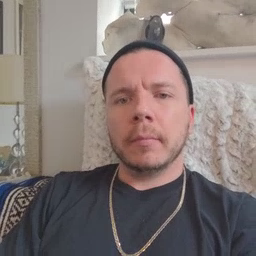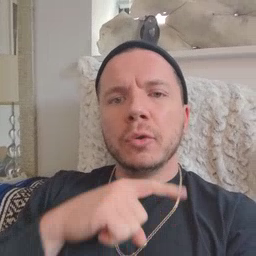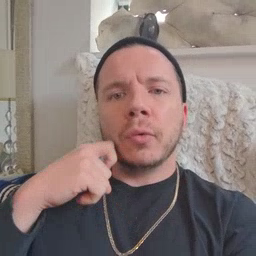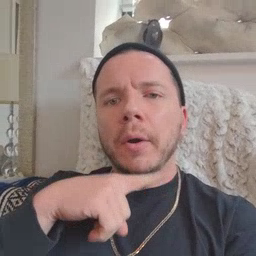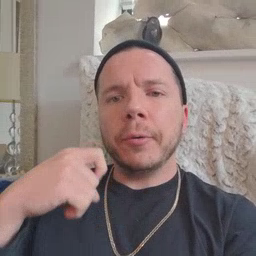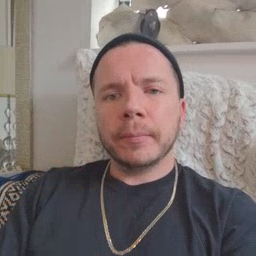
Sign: dryer